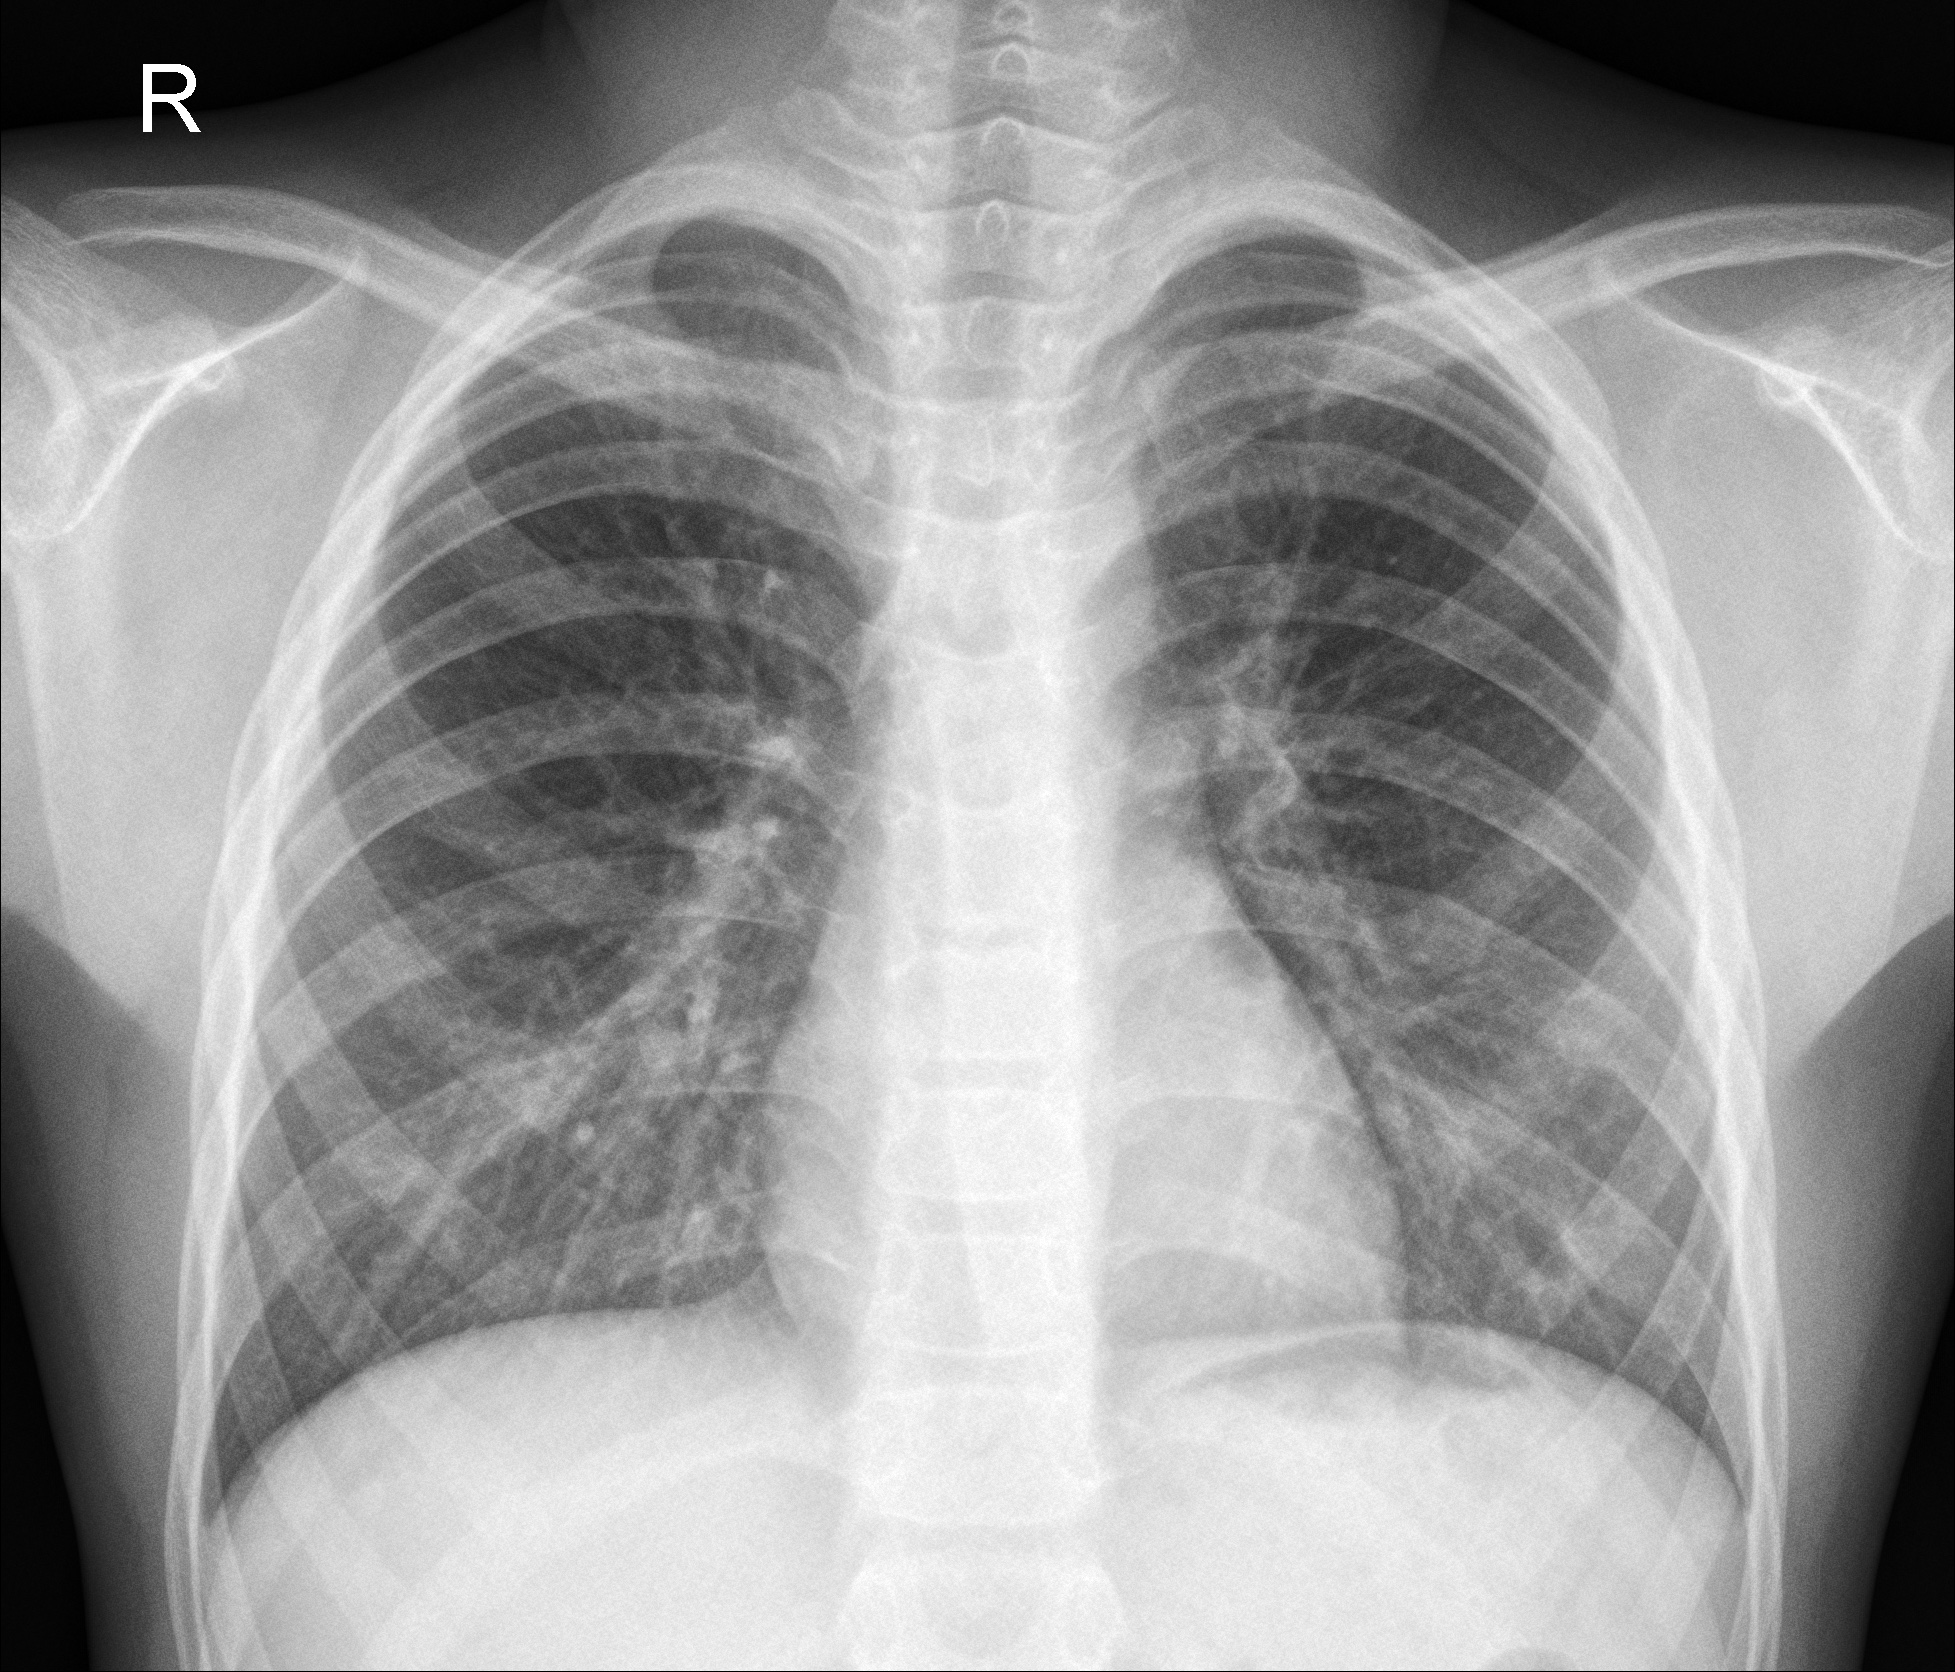
Diagnosis: NORMAL